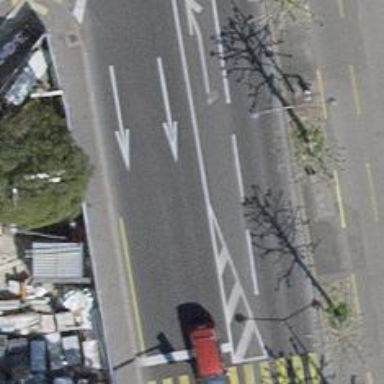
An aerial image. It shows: Footway with asphalt surface and zebra crossing.